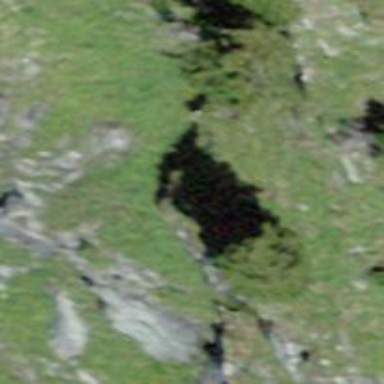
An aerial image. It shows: Single tag "natural: tree."